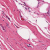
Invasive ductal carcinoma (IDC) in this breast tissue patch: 0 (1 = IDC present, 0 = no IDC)